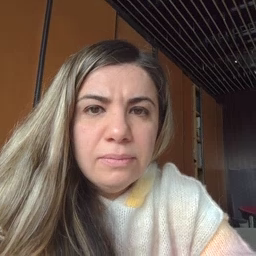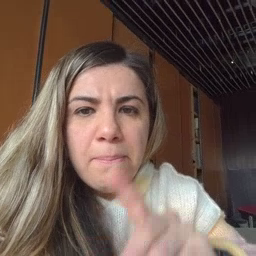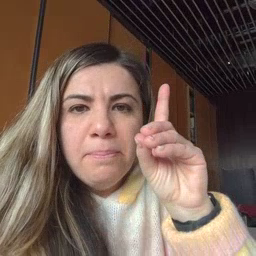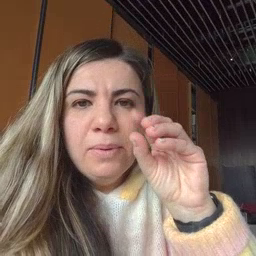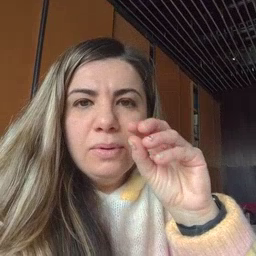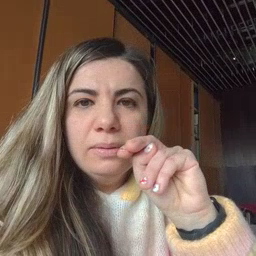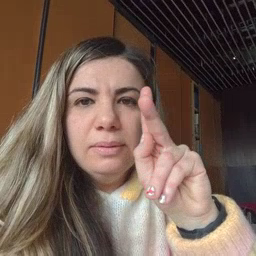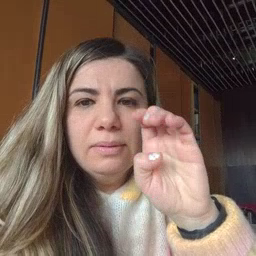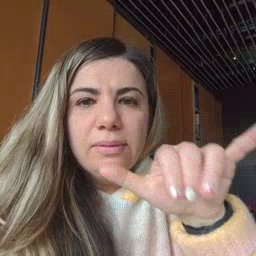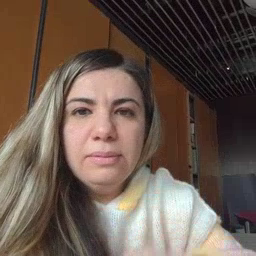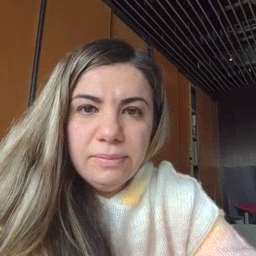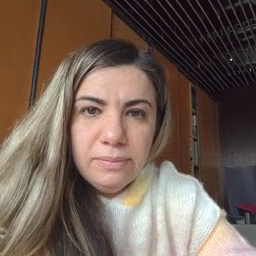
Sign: donkey